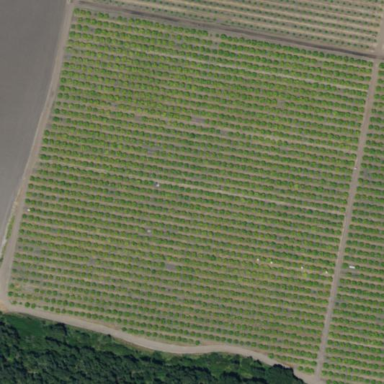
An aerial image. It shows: Orchard.